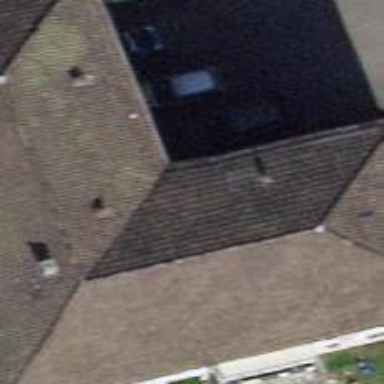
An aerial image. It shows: Hipped roof on apartment building.